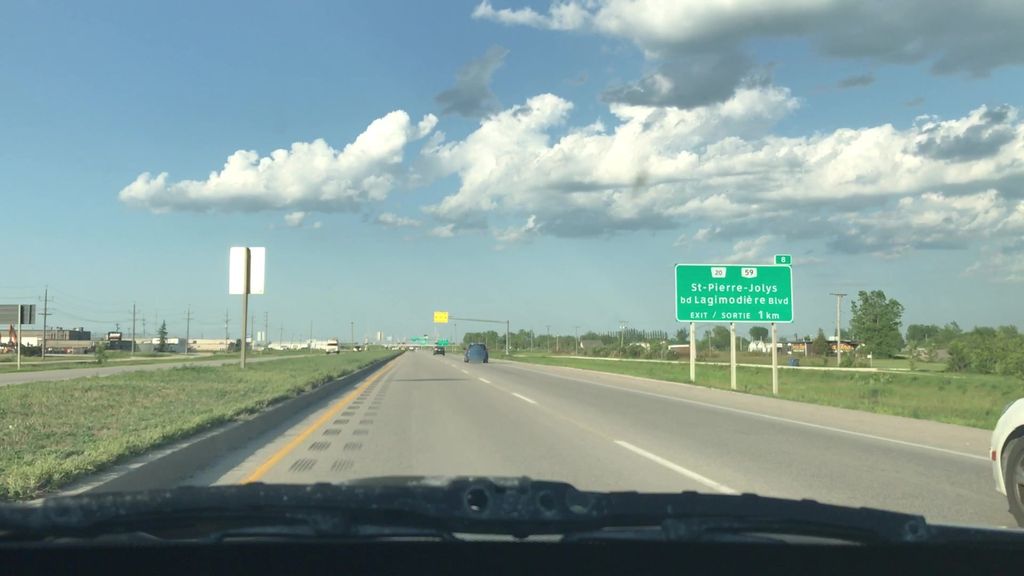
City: winnipeg